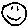
Label: smiley face